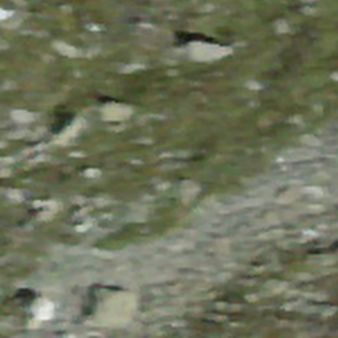
Label: other